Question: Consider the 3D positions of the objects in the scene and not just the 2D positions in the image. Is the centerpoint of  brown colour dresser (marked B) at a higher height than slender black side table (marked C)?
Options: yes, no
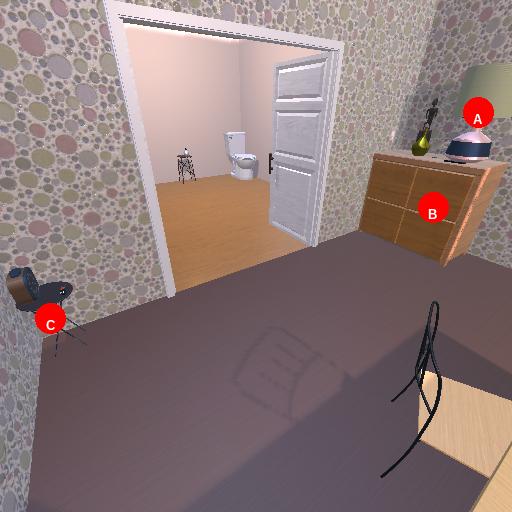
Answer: yes